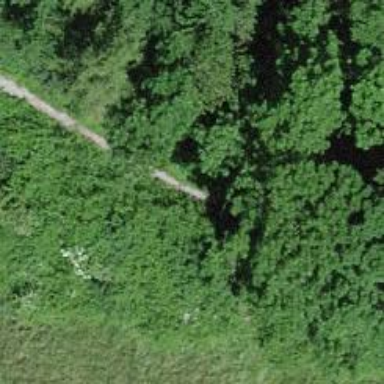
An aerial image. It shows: Unpaved path.